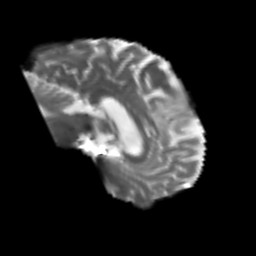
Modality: T2w
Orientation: sagittal
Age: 52
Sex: male
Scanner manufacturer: siemens
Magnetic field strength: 3 T
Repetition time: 4.999 s
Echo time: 0.07946 s